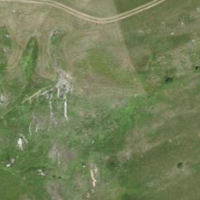
EUNIS habitat code: 26
Species observed at this site:
Papilio machaon